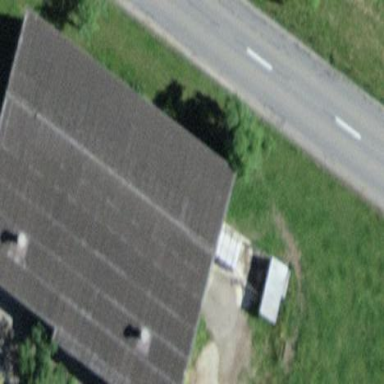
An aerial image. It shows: Barn.